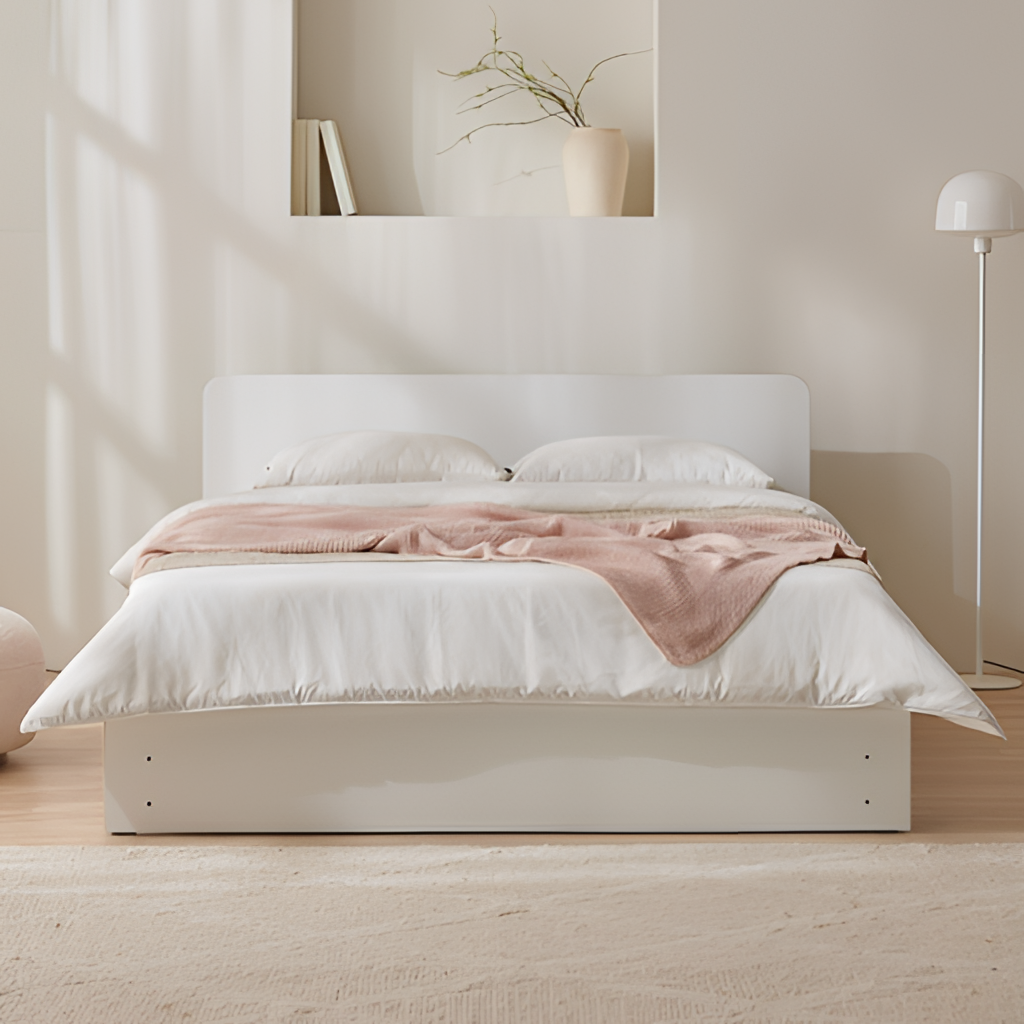
wood bed, bedroom, beige wood flooring, with plank pattern, beige paint wallpaper, with solid pattern, minimalist